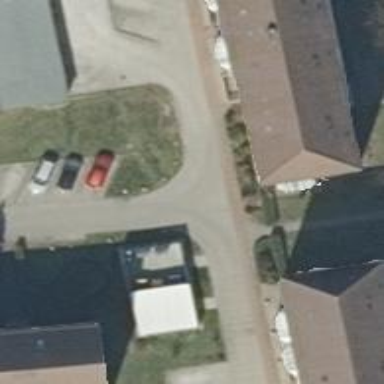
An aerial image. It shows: Living street.